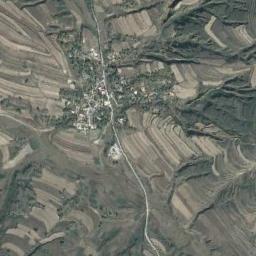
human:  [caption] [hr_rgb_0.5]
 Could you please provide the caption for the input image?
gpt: The mountain consists of some ridges and valleys and a town and some fields are next to the mountain .

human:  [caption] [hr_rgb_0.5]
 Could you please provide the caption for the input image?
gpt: There are numerous trees on the mountain .

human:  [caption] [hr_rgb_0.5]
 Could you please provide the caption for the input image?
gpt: The mountain is full of white soil with some green plants .

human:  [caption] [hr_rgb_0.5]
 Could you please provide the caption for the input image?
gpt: There are many terraces and mountain trails on this mountain .

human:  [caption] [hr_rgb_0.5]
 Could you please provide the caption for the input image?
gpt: There are many terraces and some buildings and a river on the mountain .